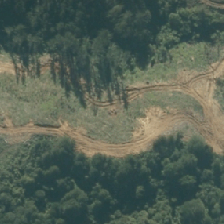
Land cover: harvested_forest